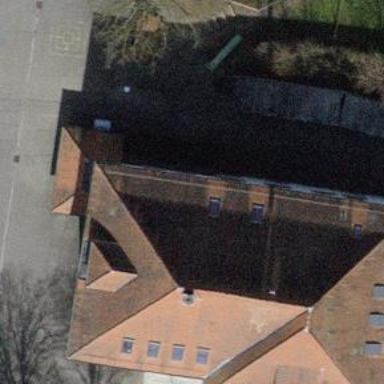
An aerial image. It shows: School.